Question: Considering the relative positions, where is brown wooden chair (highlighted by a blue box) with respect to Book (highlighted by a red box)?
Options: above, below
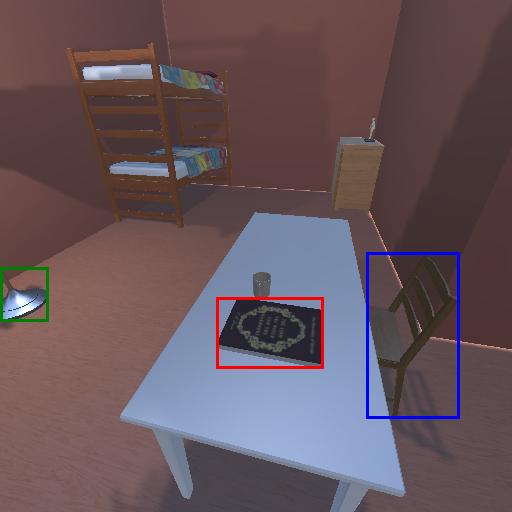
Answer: above